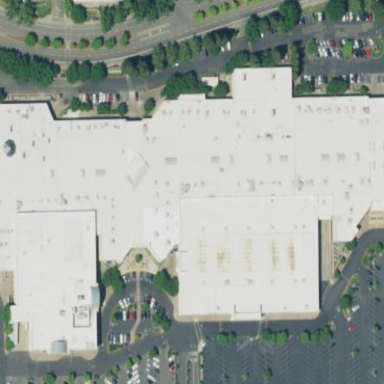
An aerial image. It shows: Mall building.